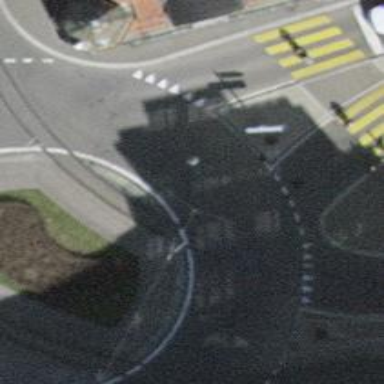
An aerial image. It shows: Secondary road made of asphalt leading to roundabout.